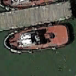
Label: civil